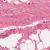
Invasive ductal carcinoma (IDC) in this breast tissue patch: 0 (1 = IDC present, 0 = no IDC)